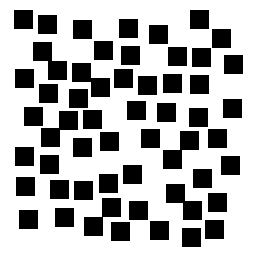
Squares: 58
Triangles: 0
Stars: 0
Total shapes: 58